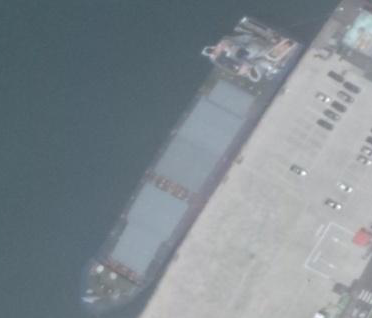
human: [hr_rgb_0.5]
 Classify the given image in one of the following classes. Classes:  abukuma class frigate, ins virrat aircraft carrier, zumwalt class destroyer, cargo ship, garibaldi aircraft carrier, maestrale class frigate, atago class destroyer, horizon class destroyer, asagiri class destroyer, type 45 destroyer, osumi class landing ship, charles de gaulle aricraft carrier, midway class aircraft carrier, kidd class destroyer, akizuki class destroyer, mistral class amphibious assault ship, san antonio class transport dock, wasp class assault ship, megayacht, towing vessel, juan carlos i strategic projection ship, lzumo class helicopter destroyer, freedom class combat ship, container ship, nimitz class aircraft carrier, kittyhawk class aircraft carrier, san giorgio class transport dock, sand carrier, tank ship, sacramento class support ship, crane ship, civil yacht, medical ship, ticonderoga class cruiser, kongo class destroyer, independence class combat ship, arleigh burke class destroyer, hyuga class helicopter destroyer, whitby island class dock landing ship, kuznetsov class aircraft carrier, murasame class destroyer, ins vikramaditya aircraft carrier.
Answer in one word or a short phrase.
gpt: Cargo ship